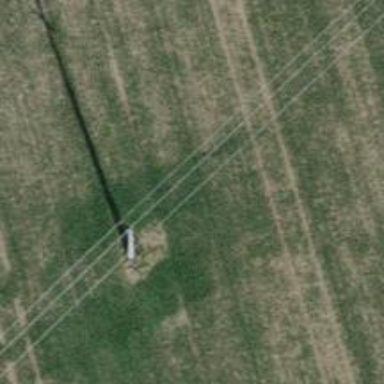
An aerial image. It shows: Power pole.